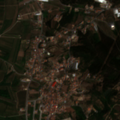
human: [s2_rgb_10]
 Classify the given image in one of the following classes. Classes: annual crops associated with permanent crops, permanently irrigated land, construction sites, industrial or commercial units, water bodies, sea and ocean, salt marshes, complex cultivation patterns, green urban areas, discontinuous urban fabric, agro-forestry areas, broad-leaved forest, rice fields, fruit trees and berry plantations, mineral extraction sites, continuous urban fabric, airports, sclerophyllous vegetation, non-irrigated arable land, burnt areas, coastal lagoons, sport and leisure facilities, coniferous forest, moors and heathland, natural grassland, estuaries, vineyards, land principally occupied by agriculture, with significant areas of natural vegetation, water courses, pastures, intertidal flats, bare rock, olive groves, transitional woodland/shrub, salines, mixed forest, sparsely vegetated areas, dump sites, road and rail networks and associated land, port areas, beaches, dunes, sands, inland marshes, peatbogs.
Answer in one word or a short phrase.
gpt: discontinuous urban fabric, fruit trees and berry plantations, complex cultivation patterns, land principally occupied by agriculture, with significant areas of natural vegetation, mixed forest